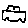
Label: car